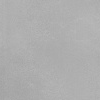
Atmospheric dust classification: dusty